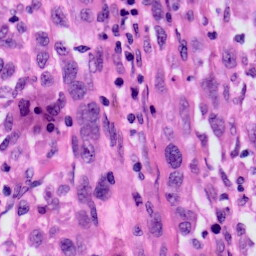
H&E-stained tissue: Skin